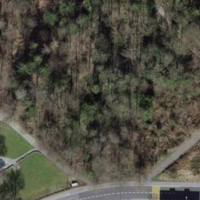
EUNIS habitat code: 55
Species observed at this site:
Milvus migrans